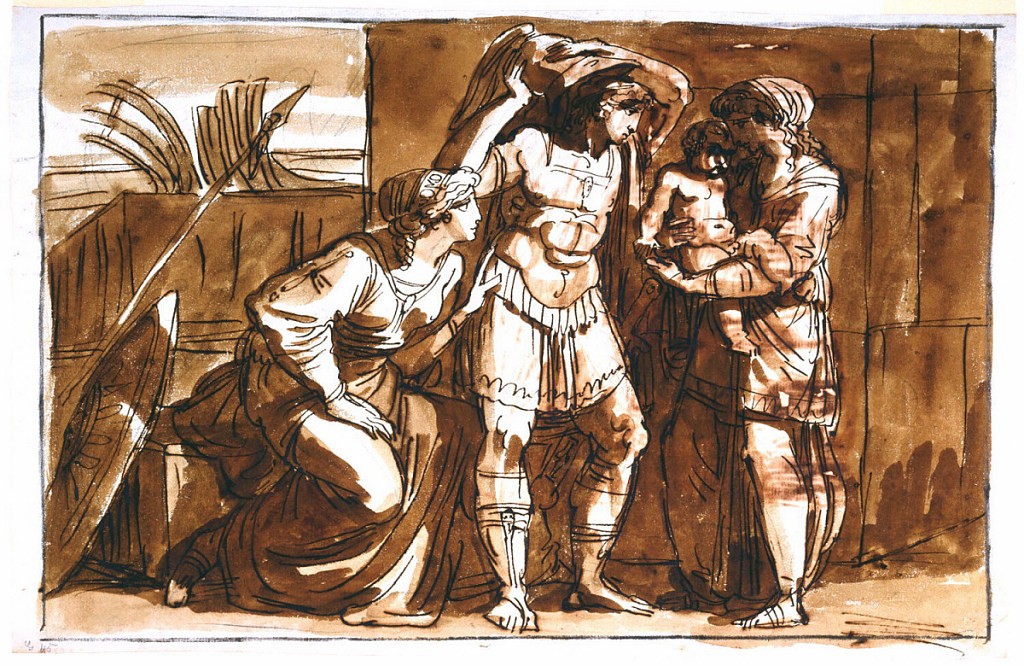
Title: Hector's Farewell (Addio di Ettore a Andromaca)
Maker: Felice Giani, Italian, 1758–1823
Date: n.d.
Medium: Pen and brown ink, brush and brown wash, charcoal on light blue laid paper
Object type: Drawing
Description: Hector is shown removing his helmet.  The nurse holding the frightened Astyanax stands at right.  Andromaca crouches at Hector's side.  A street seems to be the setting.